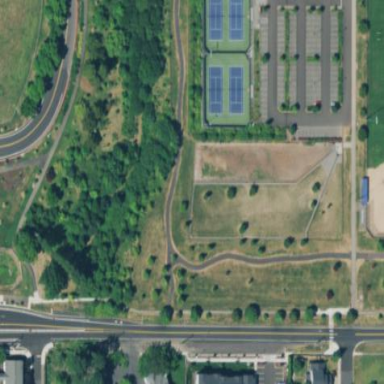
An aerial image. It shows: Fenced dog park area for leisure land.